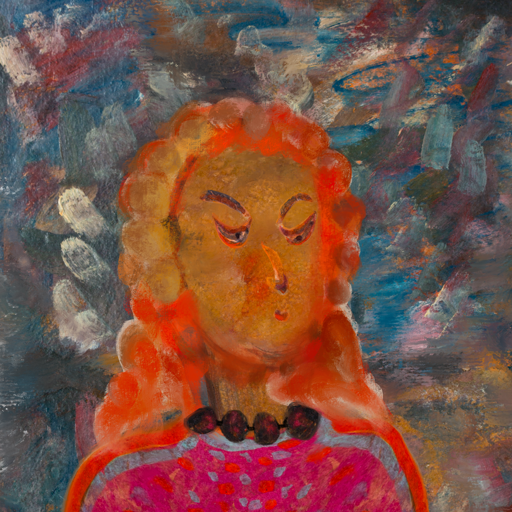
Background: Boggyland, Head And Neck Side: Pipe, Face Side: Hypocrite, Bust: Sisters, Hair Side: Rupkatha, Head Accessory: Blank, Second Necklace: Blank, Necklace: Mosgoul, Baby: Blank